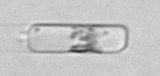
Label: Guinardia_delicatula